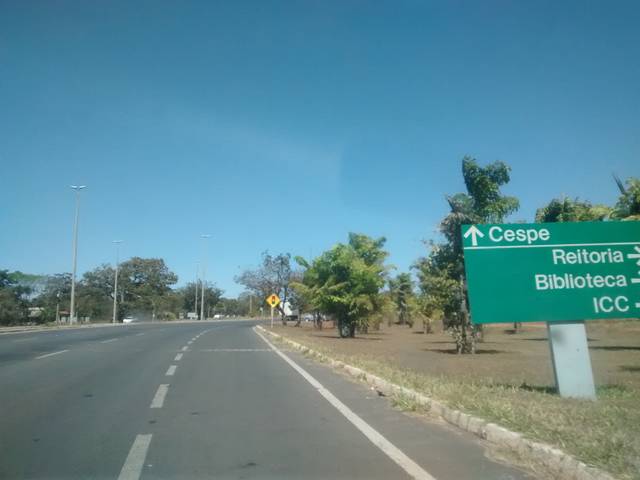
Region: Brazil
Coordinates: -15.763, -47.863